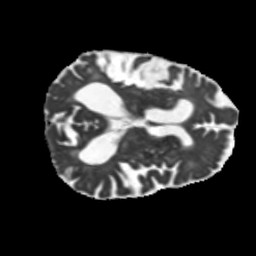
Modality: MD
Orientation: axial
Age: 69
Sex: male
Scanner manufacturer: siemens
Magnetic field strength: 3 T
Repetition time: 5.25 s
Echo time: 0.08 s